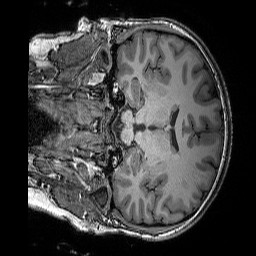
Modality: T1w
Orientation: coronal
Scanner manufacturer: siemens
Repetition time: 2.25 s
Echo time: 0.00418 s